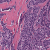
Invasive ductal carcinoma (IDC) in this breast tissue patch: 1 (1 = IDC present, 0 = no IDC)